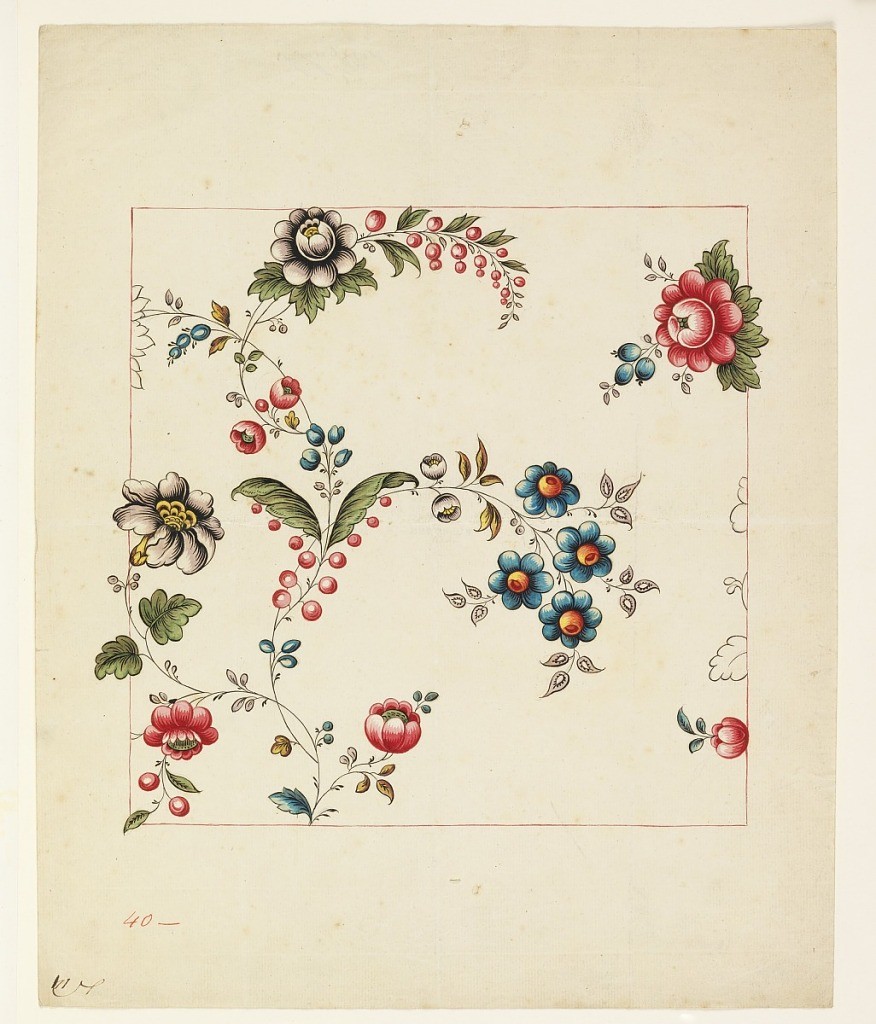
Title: Design for Printed Cotton
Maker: Mulhouse
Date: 1760–90
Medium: Pen and ink, brush and watercolor on paper
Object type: Drawing
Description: A single design unit consisting of a serpentine pattern of flowers and foliage. Boundaries of design indicated by red framing line.